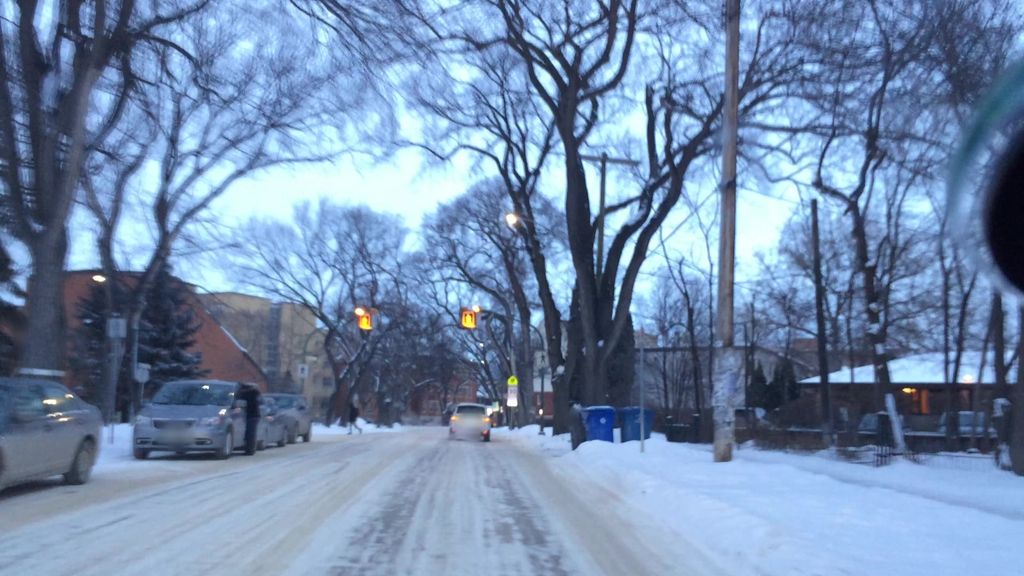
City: winnipeg